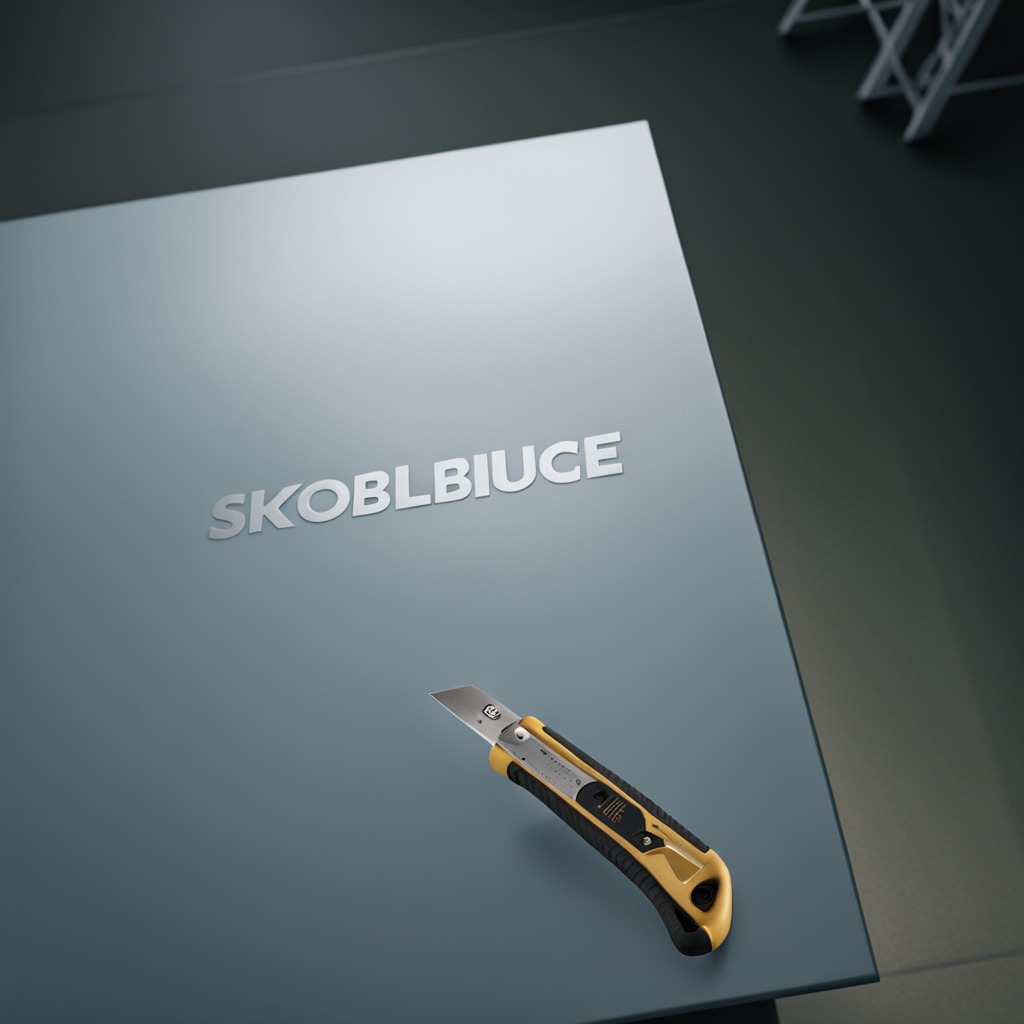
A utility knife is lying on a toolbox surface in an airplane hangar workshop 8K.